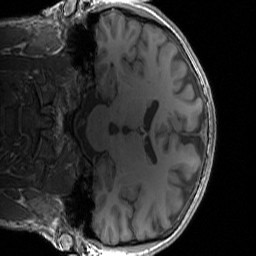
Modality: T1w
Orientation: coronal
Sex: male
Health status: ill
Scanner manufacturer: siemens
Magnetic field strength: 3 T
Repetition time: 1.57 s
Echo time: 0.00275 s